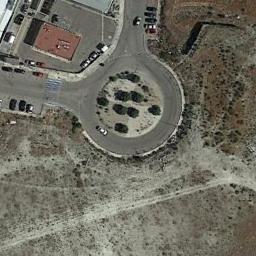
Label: roundabout